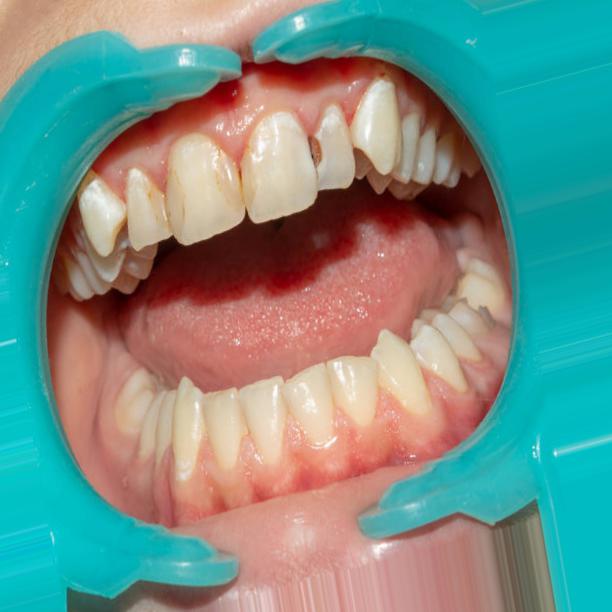
Condition: Caries